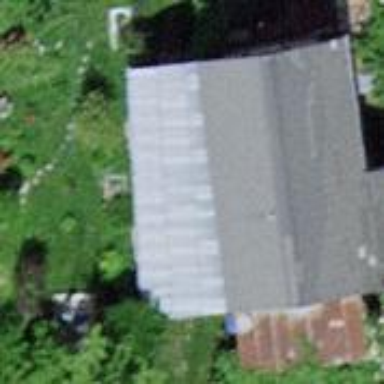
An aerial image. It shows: Detached building.